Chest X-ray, PA view. Patient: 71 years old, sex M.
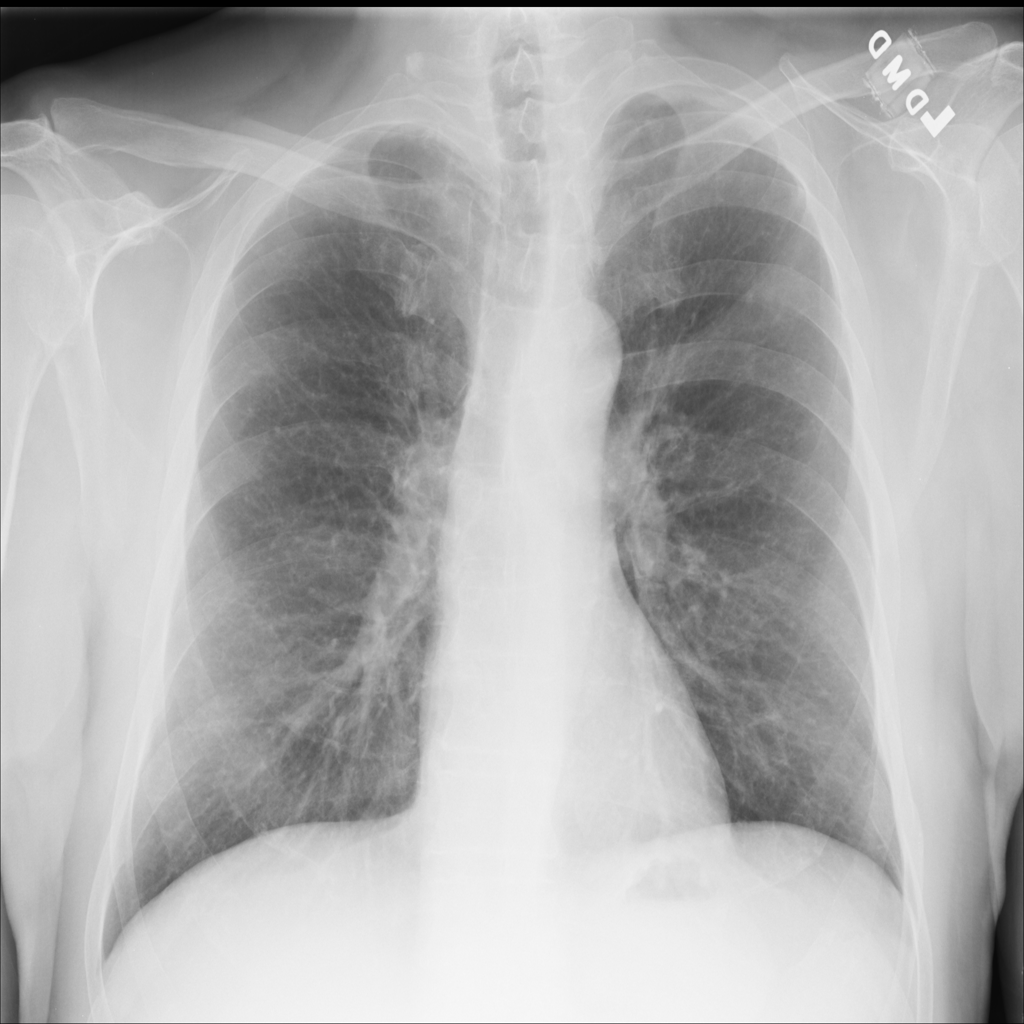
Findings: Emphysema